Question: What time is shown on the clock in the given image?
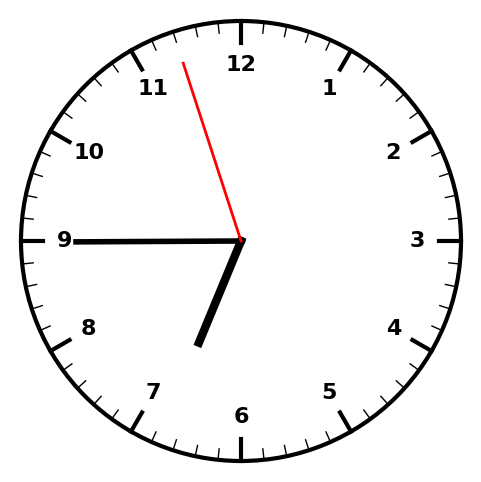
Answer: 06:44:57